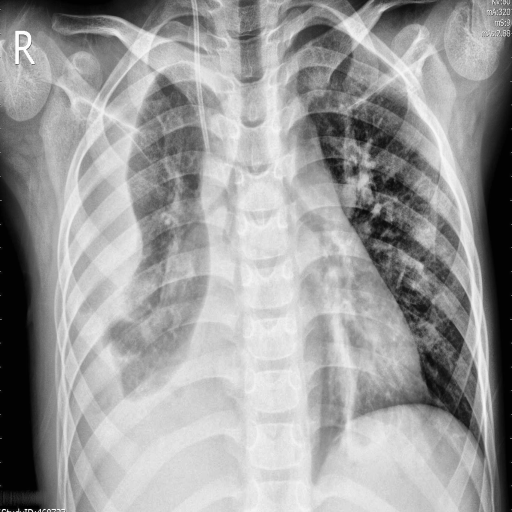
Finding: PNEUMONIA